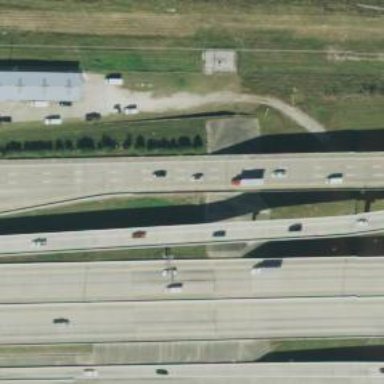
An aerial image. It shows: Secondary road with frontage road crossing bridge.